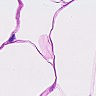
Metastatic tissue present: no